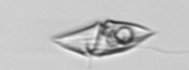
Label: Gyrodinium